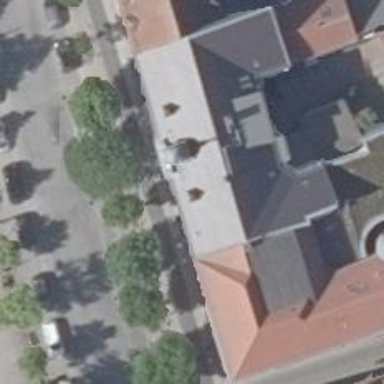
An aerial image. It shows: Cafe.